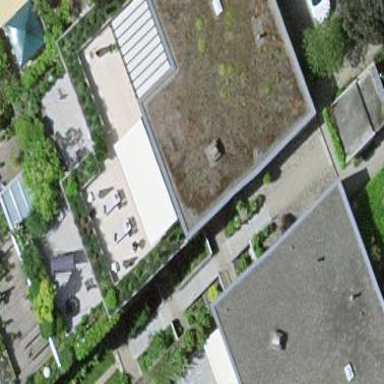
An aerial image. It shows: Terrace building.